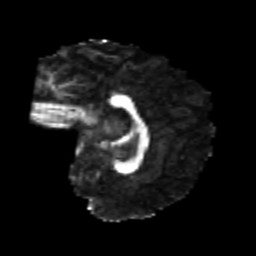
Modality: FA
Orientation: sagittal
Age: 23
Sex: female
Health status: healthy
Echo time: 0.074 s